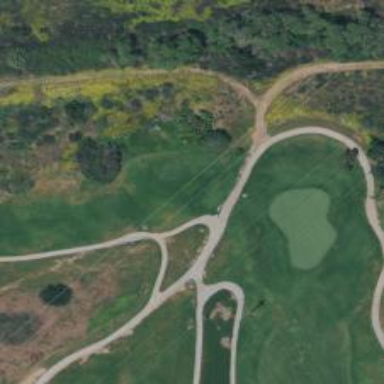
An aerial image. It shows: Path for golf carts.